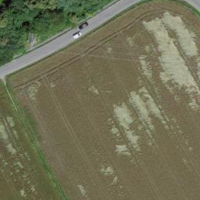
EUNIS habitat code: 52
Species observed at this site:
Clematis vitalba